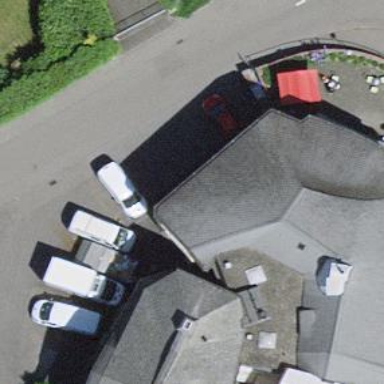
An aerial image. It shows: Restaurant in building.